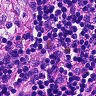
Metastatic tissue present: no